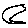
Label: moon